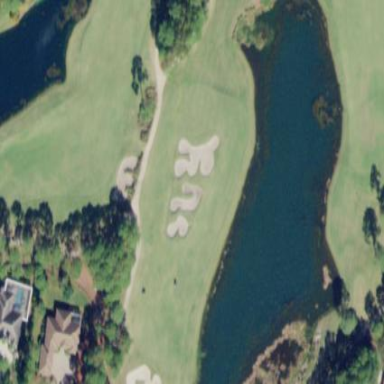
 serving as water hazard for golf course."